Question: I want to use a slider like this
I want that slider to adjust accordingly to the value provided to it.
So far I am only able to apply background with gradient effect, but not able to get this effect. Please help me for this by providing me the style code.
'''
<Slider>
<Slider.Background>
<LinearGradientBrush EndPoint="1,0.5" StartPoint="0,0.5">
<GradientStop Color="Red" Offset="0"/>
<GradientStop x:Name="WhiteOffset" Color="Yellow" Offset="0.5"/>
<GradientStop x:Name="GrayOffset" Color="Red" Offset="1"/>
</LinearGradientBrush>
</Slider.Background>
</Slider>
'''
Thanks.
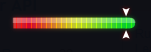
Answer: For the custom handles you need to <URL>.
For the background you can achieve this effect with three 'LineaGradientBrush'es layerd on top of each other. the first one is for the red-yellow-green gadient, the the 2nd one is for the white lines (gradientstops transparent and white, 'SpreadMethod' set to 'Repeat') and the 3d one for the glossy effect).
'''
<Slider Height="50">
<Slider.Background>
<VisualBrush>
<VisualBrush.Visual>
<Grid>
<Rectangle Width="1" Height="1">
<Rectangle.Fill>
<LinearGradientBrush EndPoint="0,0" StartPoint="1,0">
<GradientStop Color="Red" Offset="0" />
<GradientStop Color="Yellow" Offset="0.5" />
<GradientStop Color="Green" Offset="1" />
</LinearGradientBrush>
</Rectangle.Fill>
</Rectangle>
<Rectangle Width="1" Height="1">
<Rectangle.Fill>
<LinearGradientBrush EndPoint="0,0" StartPoint="0.1,0" SpreadMethod="Repeat">
<GradientStop Color="Transparent" Offset="0.5" />
<GradientStop Color="White" Offset="0.5" />
<GradientStop Color="White" Offset="0.55" />
<GradientStop Color="Transparent" Offset="0.55" />
</LinearGradientBrush>
</Rectangle.Fill>
</Rectangle>
<Rectangle Width="1" Height="1">
<Rectangle.Fill>
<LinearGradientBrush EndPoint="0,1" StartPoint="0,0" SpreadMethod="Repeat">
<GradientStop Color="#11FFFFFF" Offset="0" />
<GradientStop Color="#22FFFFFF" Offset="0.5" />
<GradientStop Color="#<PHONE>" Offset="0.5" />
<GradientStop Color="#<PHONE>" Offset="1" />
</LinearGradientBrush>
</Rectangle.Fill>
</Rectangle>
</Grid>
</VisualBrush.Visual>
</VisualBrush>
</Slider.Background>
</Slider>
'''
This above background looks like this: